Question: I've tried screenshot tools but they only do vertical scrolling, not both horizontal and vertical to get the entire area.
I also Saved as XPS and opened that in IE, then exported to OneNote but the resolution is lost and nodes are unreadable.
> Does anyone have any advice on how I can get this gigantic model into
an image?
4 yearrs later and I am still encountering this!! This time with a TIBCO model, yet this is TINY compared to last time :

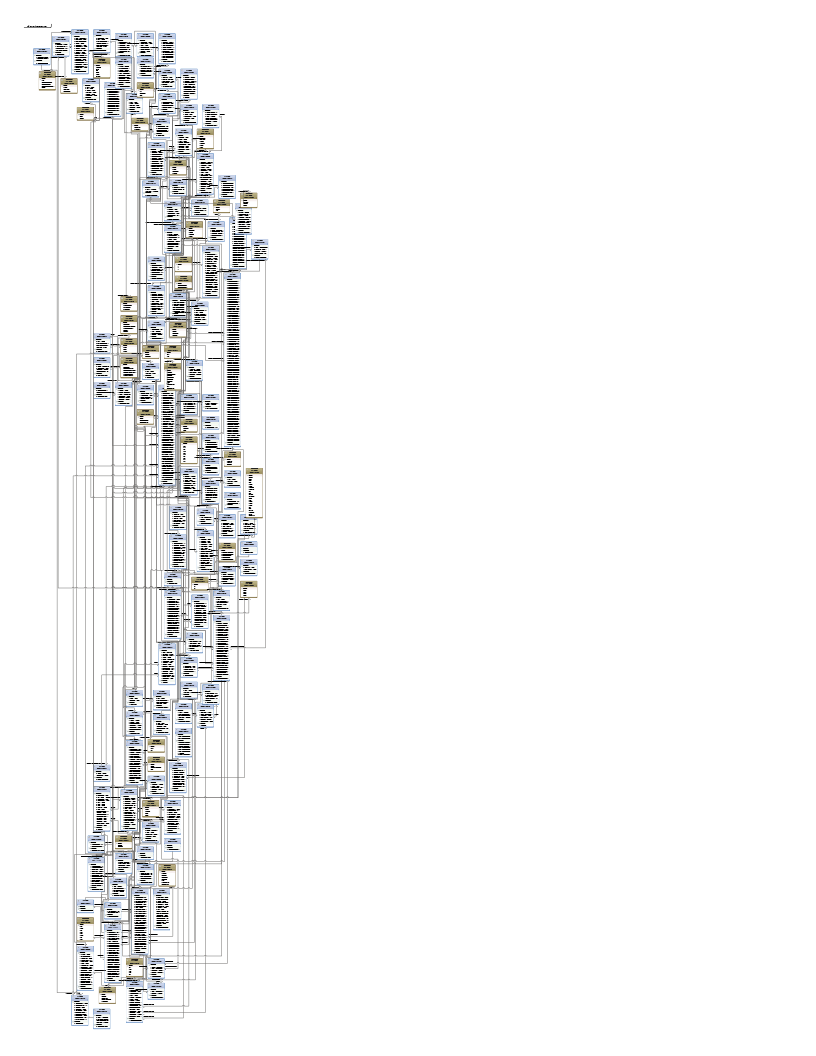
Answer: Danpros has posted an article on how to <URL> which might be your best bet: print it to XPS and convert from there.
There's also <URL> over at BlogsDNA.